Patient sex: M
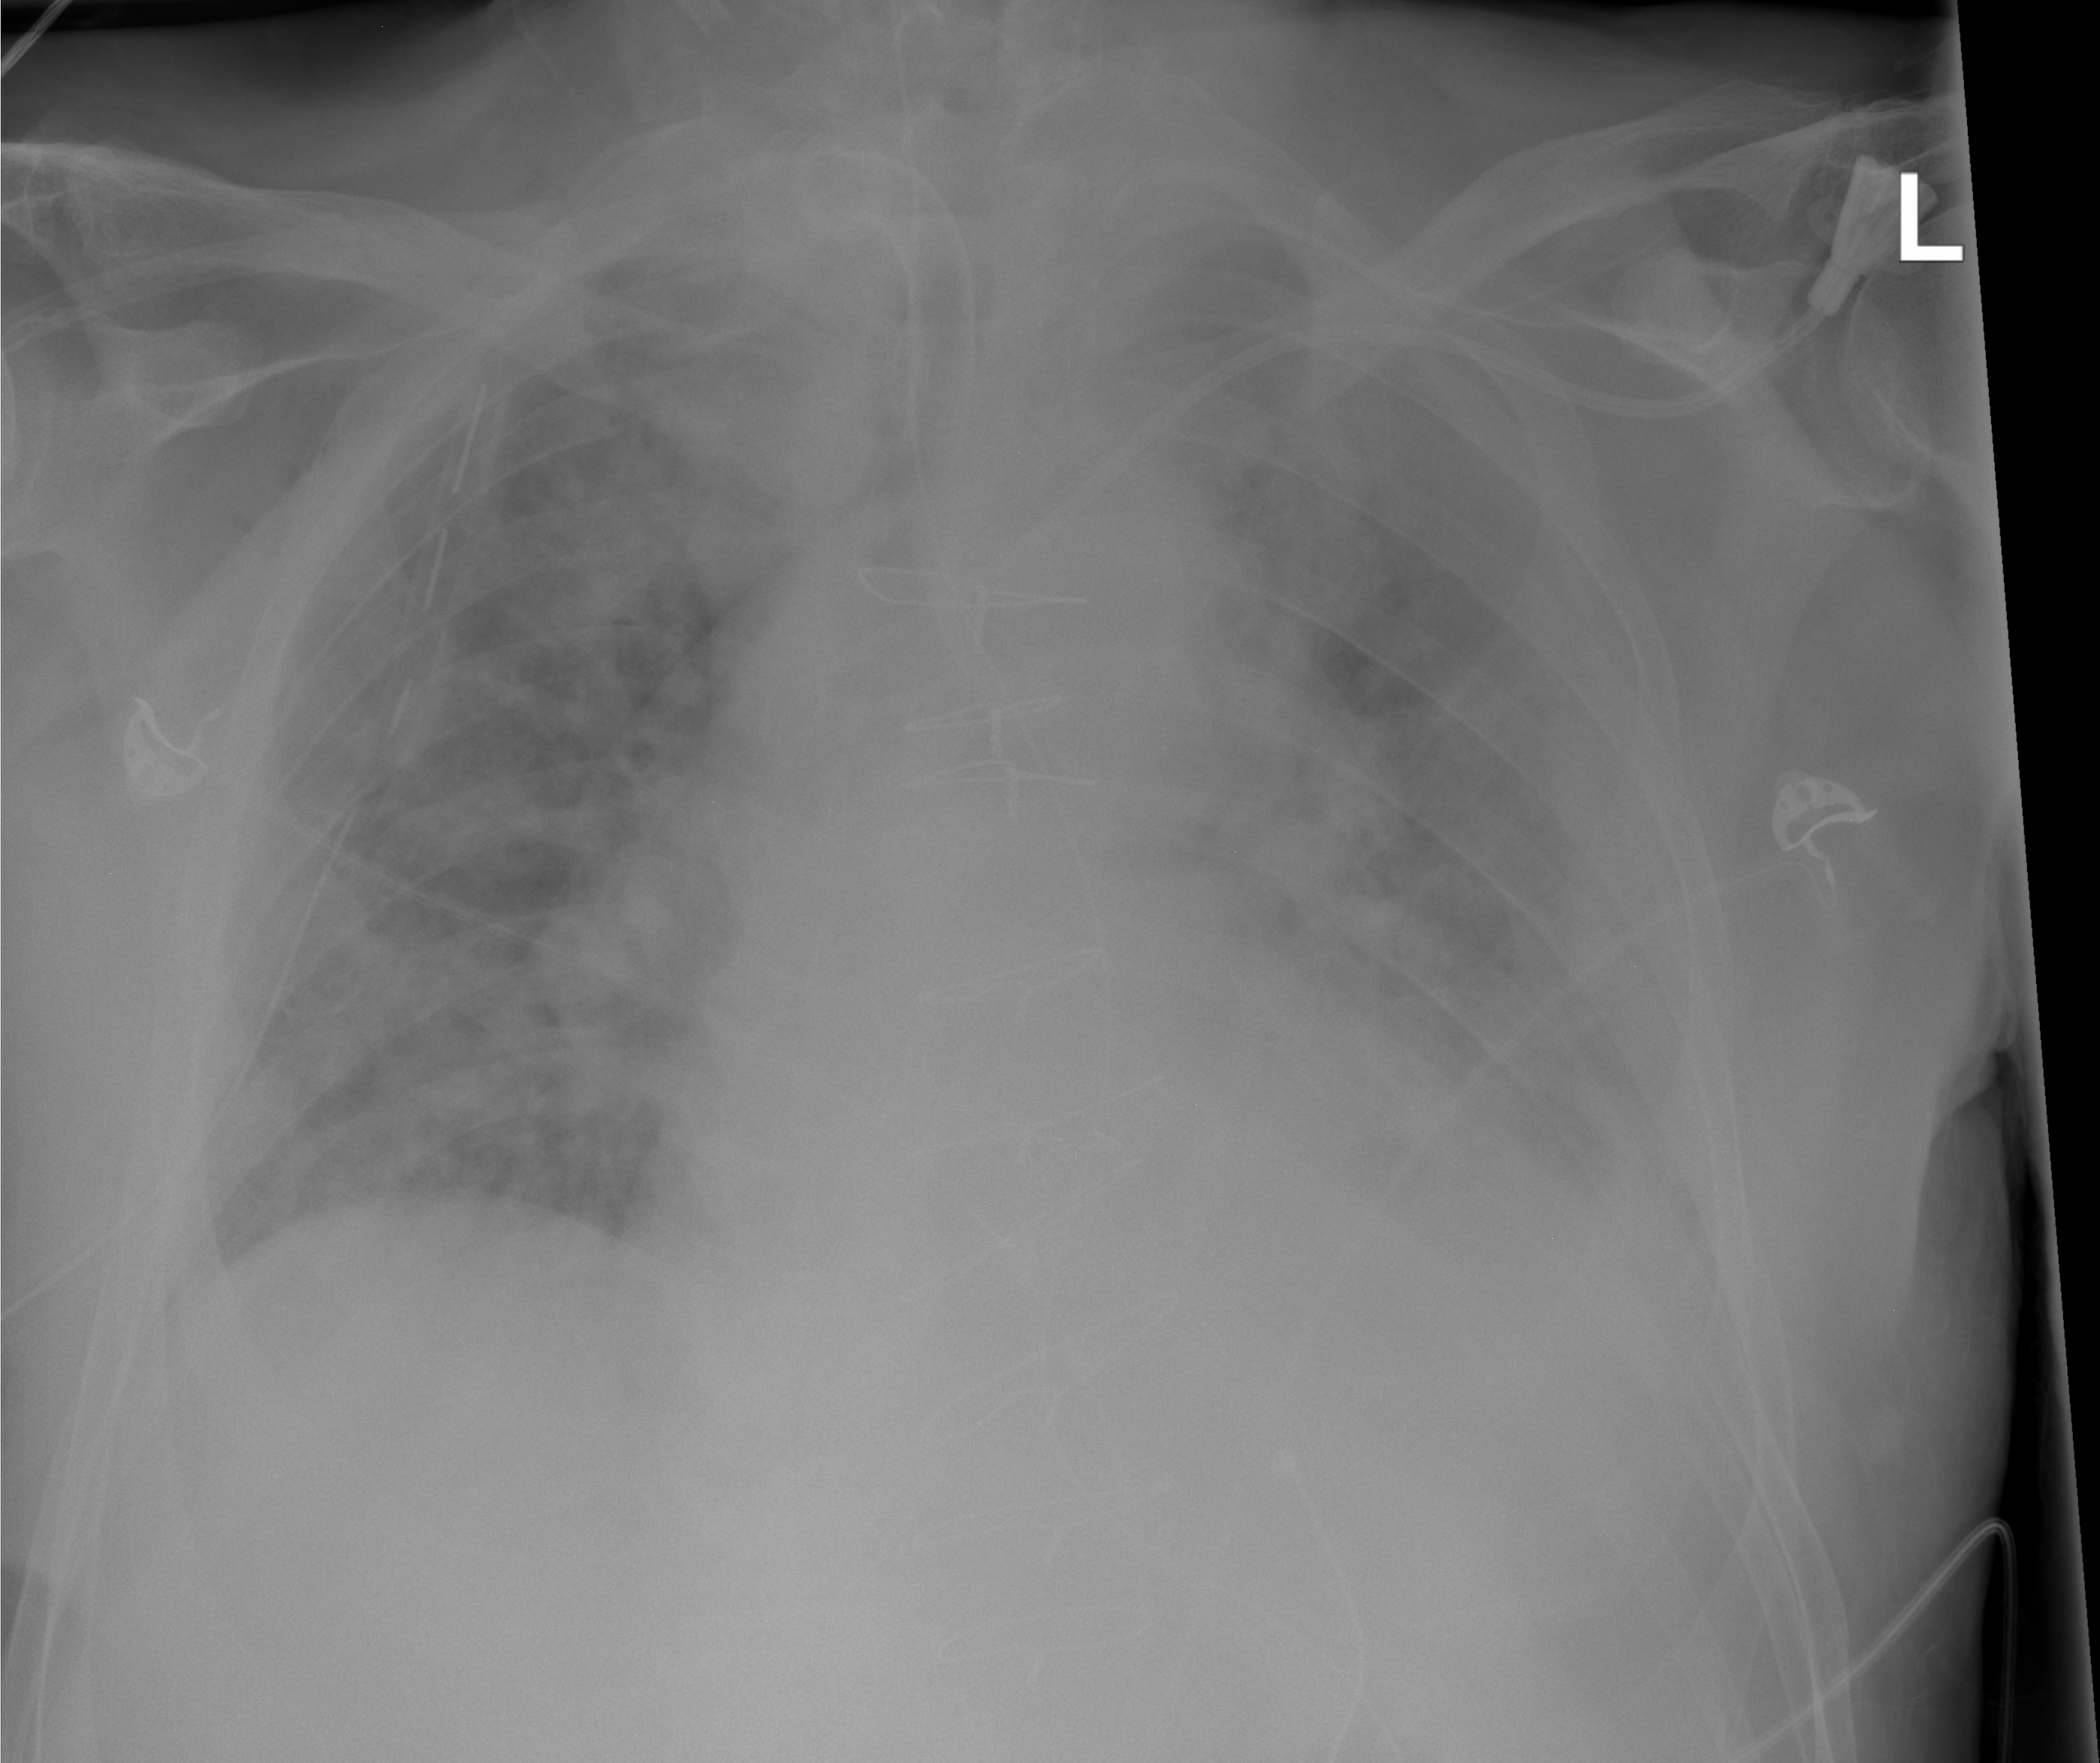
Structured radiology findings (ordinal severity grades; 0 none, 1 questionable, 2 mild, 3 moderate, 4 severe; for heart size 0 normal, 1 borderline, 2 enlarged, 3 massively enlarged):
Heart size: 2
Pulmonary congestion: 3
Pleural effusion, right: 0
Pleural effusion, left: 3
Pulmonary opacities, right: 3
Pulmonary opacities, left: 3
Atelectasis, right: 2
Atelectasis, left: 2